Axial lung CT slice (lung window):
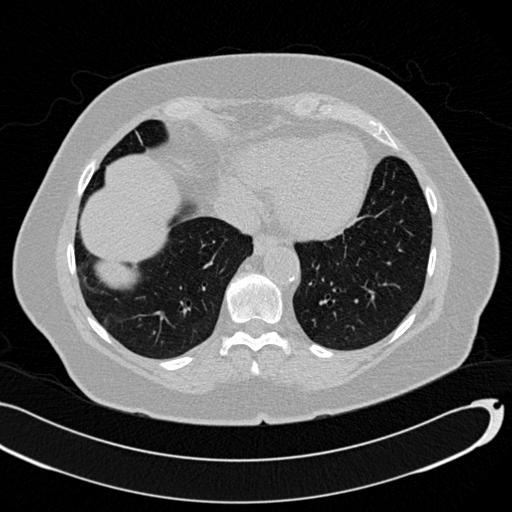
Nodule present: no